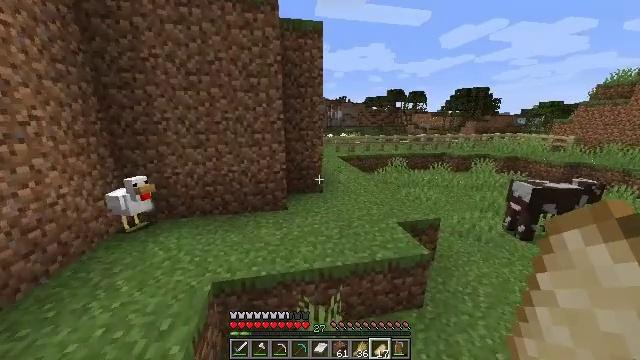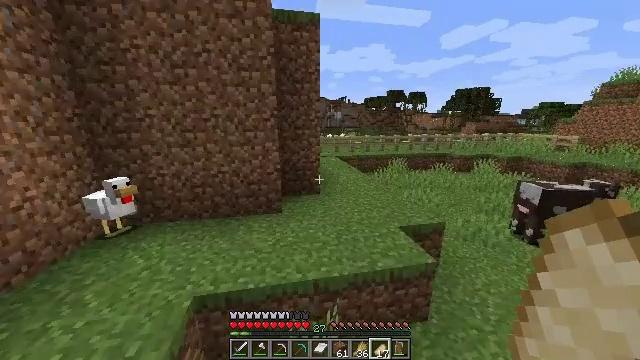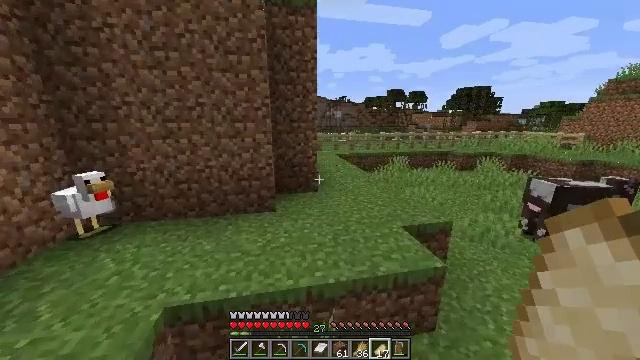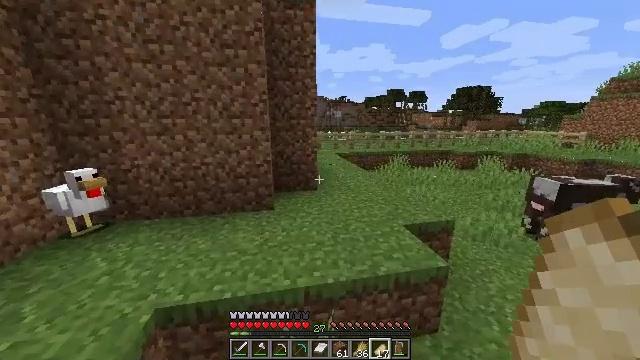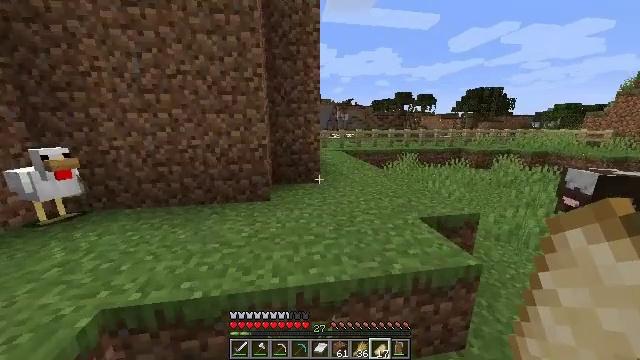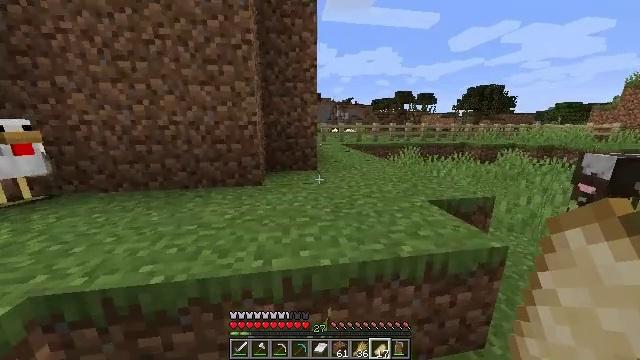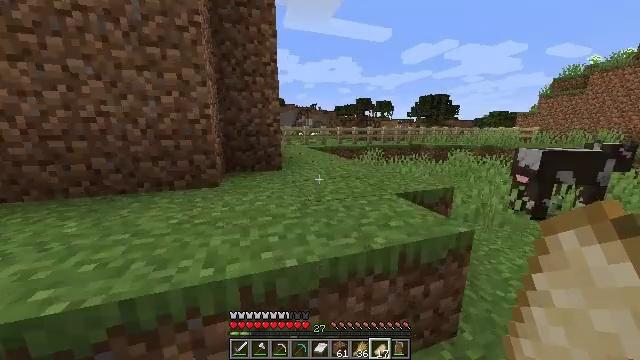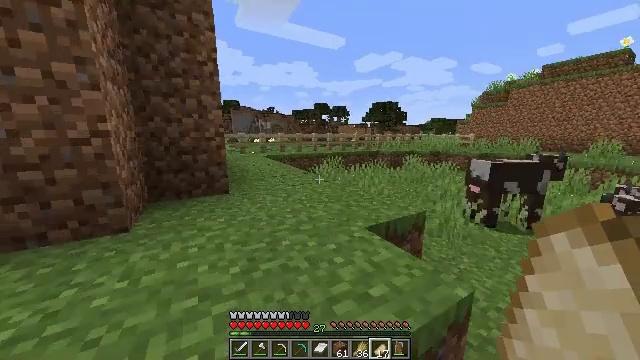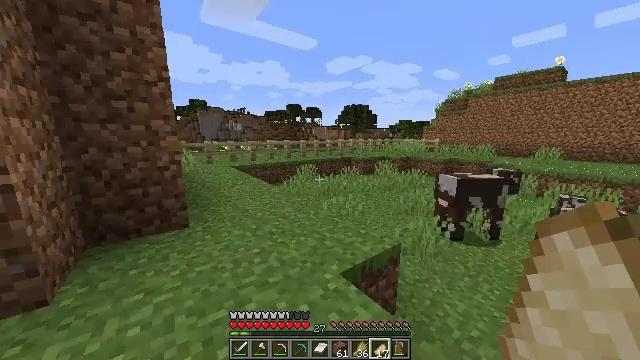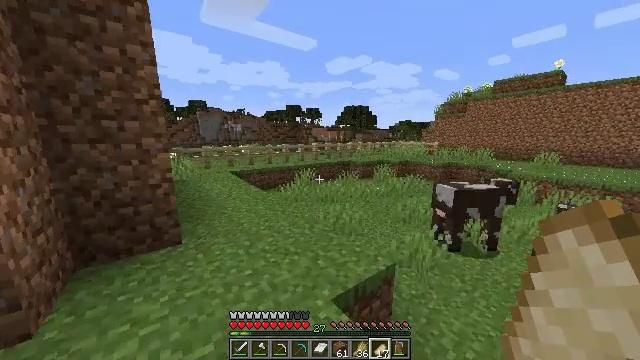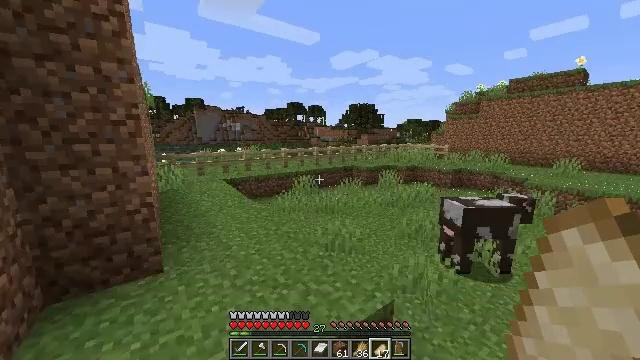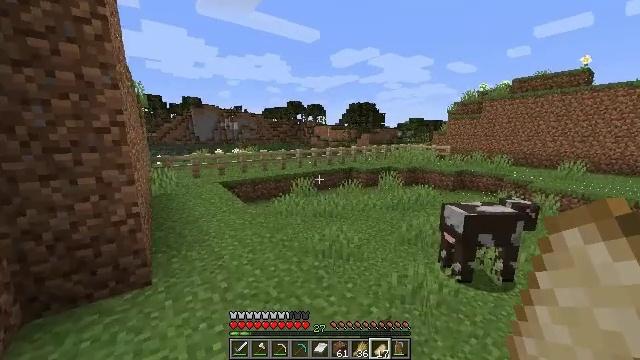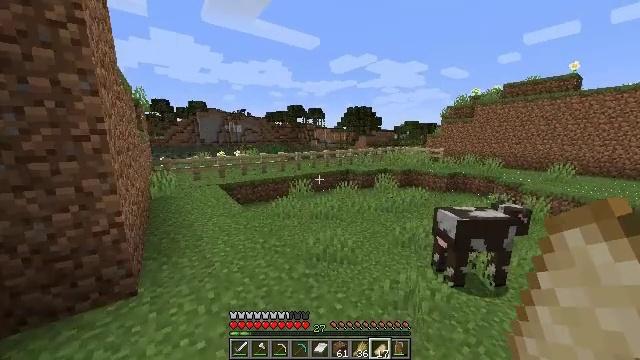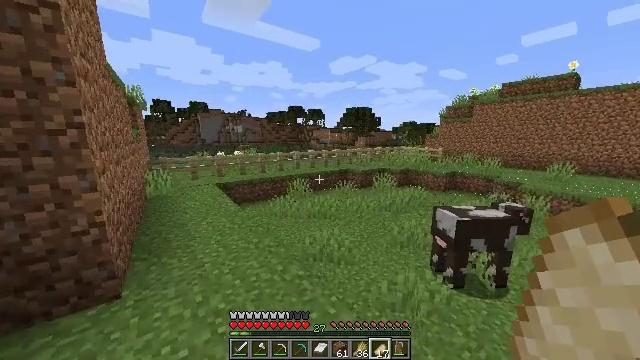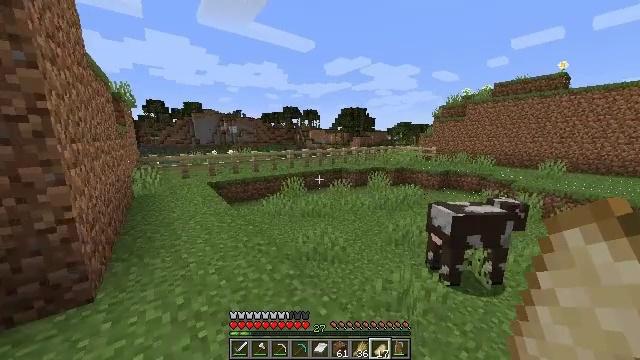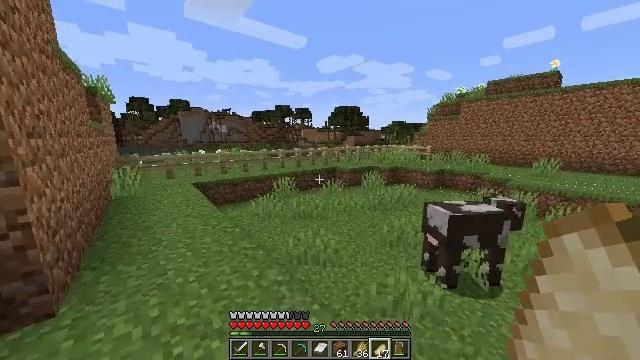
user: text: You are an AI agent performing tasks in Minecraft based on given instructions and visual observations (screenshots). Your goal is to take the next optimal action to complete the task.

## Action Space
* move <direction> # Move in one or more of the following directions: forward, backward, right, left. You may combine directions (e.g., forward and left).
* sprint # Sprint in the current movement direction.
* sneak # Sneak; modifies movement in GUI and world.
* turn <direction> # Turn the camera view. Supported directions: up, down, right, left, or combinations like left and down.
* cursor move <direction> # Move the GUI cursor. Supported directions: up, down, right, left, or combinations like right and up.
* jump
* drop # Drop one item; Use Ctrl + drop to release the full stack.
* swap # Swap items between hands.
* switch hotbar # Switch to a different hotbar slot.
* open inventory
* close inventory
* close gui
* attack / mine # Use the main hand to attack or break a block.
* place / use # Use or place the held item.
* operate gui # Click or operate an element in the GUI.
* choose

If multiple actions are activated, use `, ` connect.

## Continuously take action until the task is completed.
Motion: motion action
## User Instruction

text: Mine the birch fence to collect it.
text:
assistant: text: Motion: move forward, sprint
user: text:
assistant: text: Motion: move forward, sprint
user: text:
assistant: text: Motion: move forward, sprint
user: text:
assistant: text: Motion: move forward, sprint, turn left and up
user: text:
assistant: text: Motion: move forward, sprint
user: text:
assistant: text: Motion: move forward, sprint, turn right and up, jump
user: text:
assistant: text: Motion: move forward, sprint, turn right, jump
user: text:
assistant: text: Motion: move forward, sprint, turn right, jump
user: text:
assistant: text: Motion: move forward, sprint, jump
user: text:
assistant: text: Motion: move forward, sprint, jump
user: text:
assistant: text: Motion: move forward, sprint
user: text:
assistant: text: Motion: move forward, sprint
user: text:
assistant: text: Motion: move forward, sprint
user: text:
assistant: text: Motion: move forward, sprint, turn right
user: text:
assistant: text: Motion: move forward, sprint, turn right
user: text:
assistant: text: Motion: move forward, sprint
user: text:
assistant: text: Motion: move forward, sprint
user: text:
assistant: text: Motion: move forward, sprint
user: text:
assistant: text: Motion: move forward, sprint
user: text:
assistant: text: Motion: move forward, sprint, jump
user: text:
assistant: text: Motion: move forward, sprint, jump
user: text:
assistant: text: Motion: move forward, sprint, jump
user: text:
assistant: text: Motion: move forward, sprint, jump
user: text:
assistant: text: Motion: move forward, sprint, turn right, jump
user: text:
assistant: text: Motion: move forward, sprint, turn right and down
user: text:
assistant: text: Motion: move forward, sprint, turn right
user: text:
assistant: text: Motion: move forward, sprint, turn right
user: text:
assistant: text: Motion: move forward, sprint, turn right
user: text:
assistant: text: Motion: move forward and move right, sprint, turn right and down
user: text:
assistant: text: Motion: move forward and move right, sprint